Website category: movie
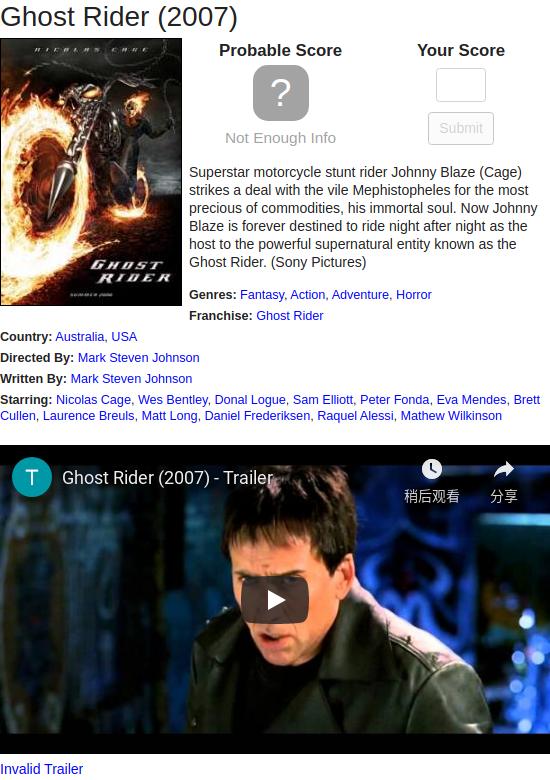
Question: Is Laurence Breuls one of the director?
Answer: no

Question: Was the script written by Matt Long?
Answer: no

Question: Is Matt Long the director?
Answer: no

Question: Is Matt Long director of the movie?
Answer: no

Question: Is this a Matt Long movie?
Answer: no

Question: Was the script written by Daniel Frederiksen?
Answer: no

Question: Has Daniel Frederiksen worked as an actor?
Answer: yes

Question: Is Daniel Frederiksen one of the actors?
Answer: yes

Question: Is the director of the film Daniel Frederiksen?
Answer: no

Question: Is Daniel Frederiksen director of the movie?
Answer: no

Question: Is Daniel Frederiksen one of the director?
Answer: no

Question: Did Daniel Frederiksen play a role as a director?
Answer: no

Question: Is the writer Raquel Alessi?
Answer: no

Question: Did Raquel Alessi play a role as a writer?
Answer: no

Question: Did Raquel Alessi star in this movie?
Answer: yes

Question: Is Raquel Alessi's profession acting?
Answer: yes

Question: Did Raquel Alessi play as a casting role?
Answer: yes

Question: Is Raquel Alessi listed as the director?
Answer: no

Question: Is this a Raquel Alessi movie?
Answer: no

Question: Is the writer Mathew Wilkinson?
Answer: no

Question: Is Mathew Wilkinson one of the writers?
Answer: no

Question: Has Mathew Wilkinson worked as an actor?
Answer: yes

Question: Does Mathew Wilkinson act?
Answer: yes

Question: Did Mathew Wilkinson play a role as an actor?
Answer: yes

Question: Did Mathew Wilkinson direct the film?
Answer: no

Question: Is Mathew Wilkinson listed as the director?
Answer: no

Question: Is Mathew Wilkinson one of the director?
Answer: no

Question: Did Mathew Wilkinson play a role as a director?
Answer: no